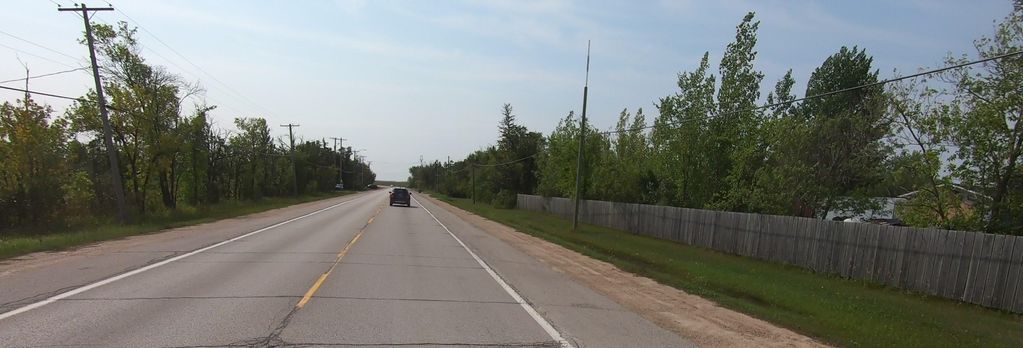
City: winnipeg